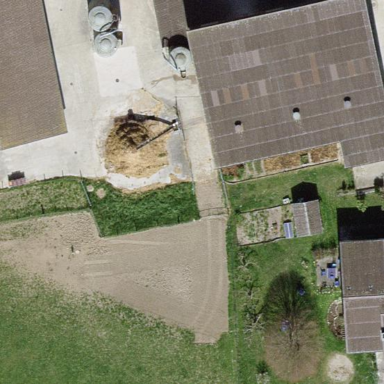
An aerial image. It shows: Farmyard area.